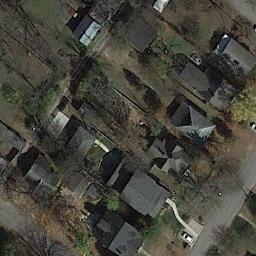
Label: medium_residential